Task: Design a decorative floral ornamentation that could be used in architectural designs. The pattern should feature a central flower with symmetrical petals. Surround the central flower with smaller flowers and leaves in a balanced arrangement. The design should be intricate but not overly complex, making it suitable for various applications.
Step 846:
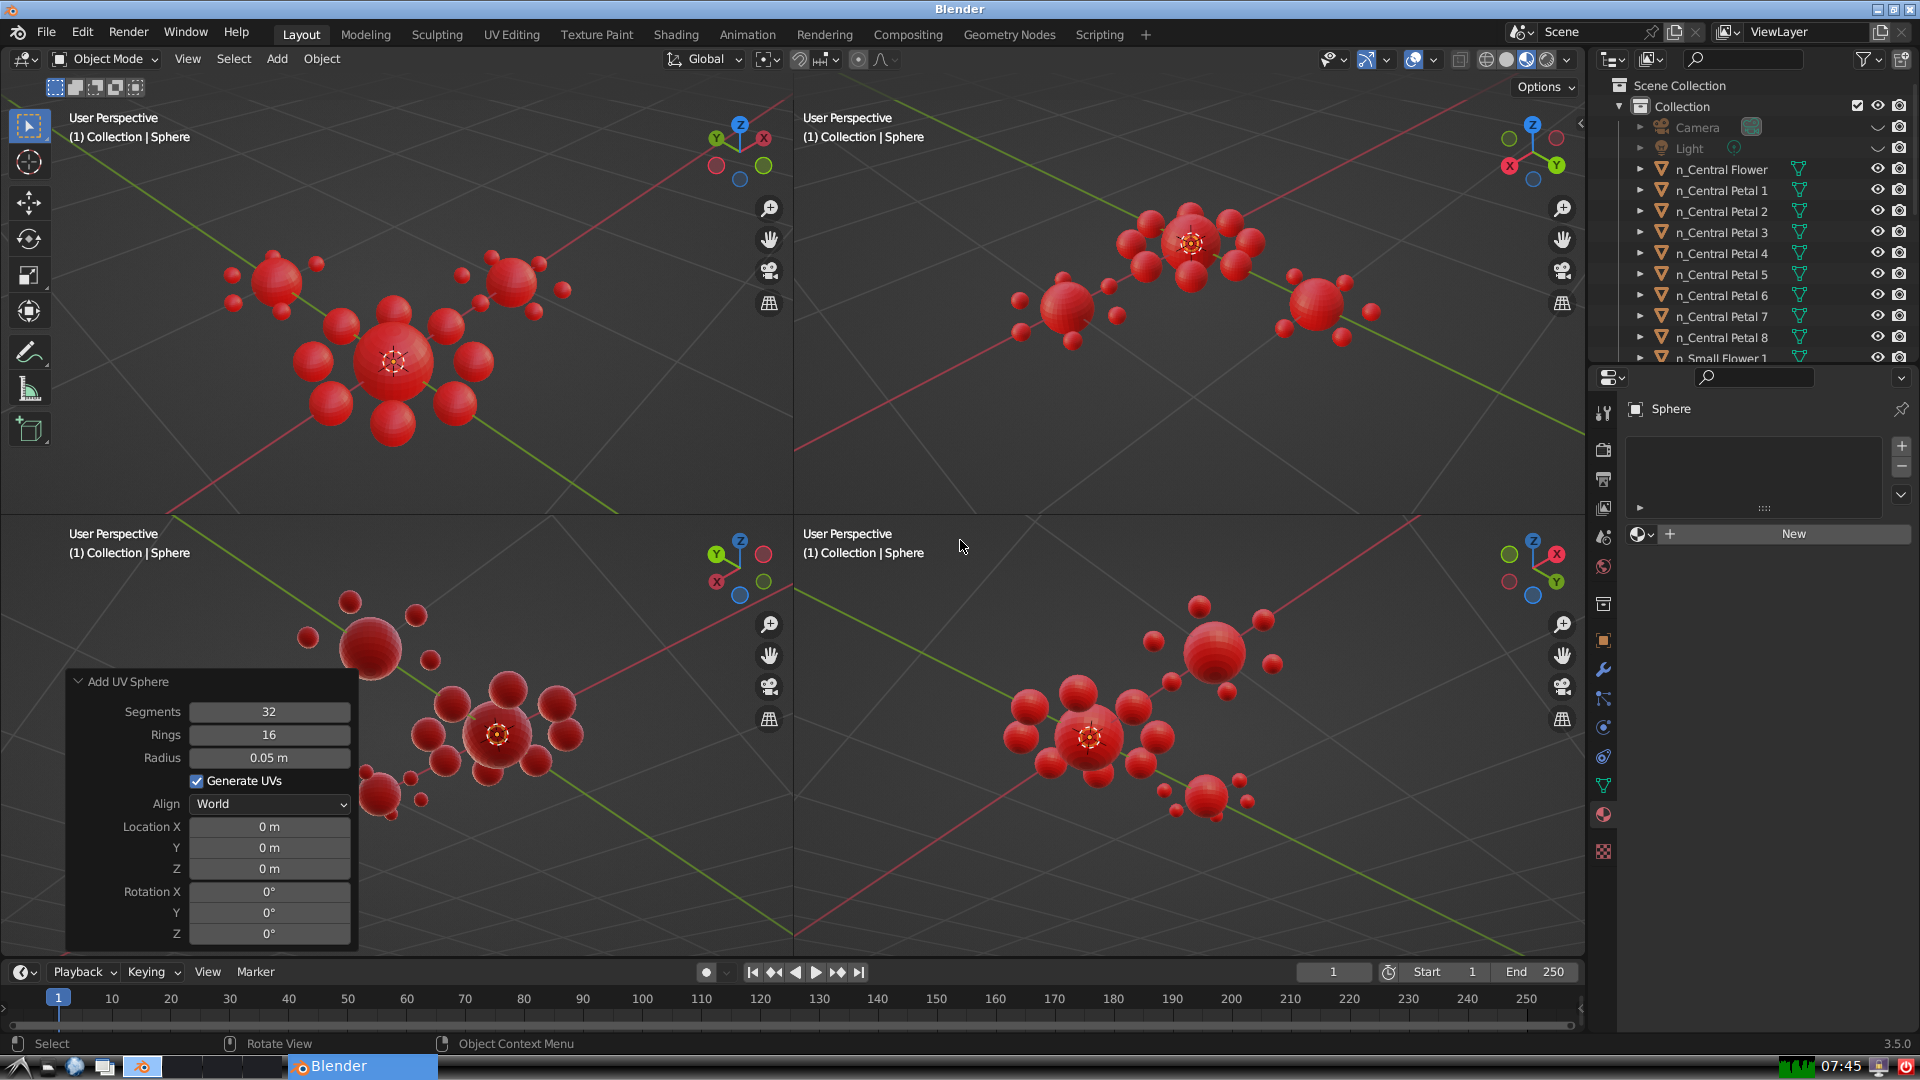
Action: {"key_press": ['Ctrl, Home']}